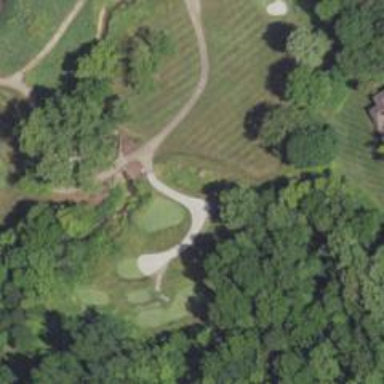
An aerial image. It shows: Service road used as golf cart path.